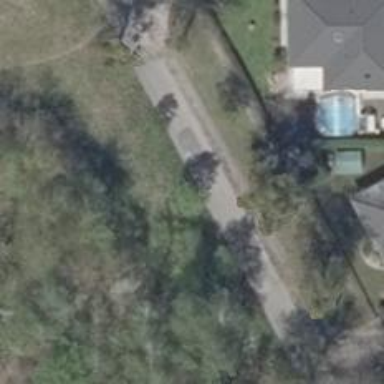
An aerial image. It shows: Tree-lined avenue.